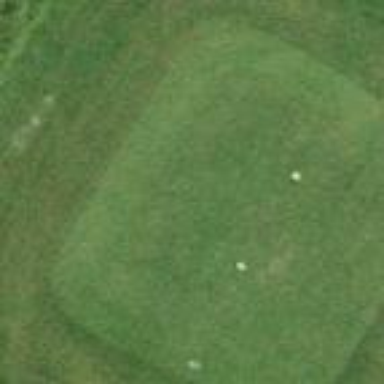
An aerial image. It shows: Grassy area designated as golf tee.